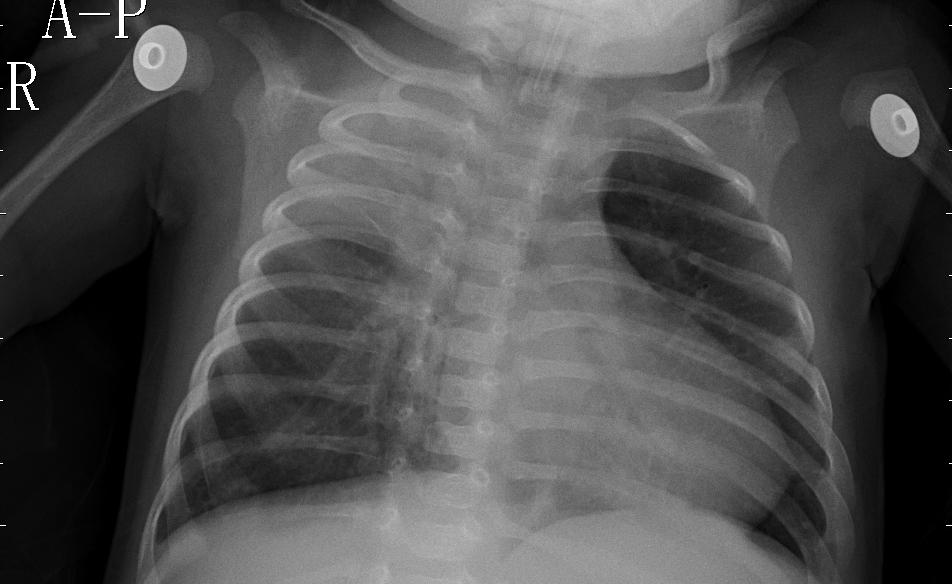
Diagnosis: PNEUMONIA